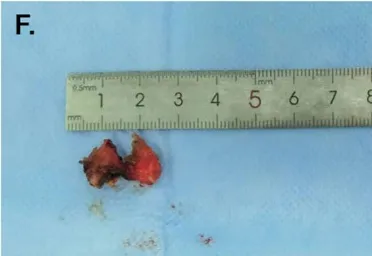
Case information. (F) The excised tumor implanted at the submental region for Case 6.
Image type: medical_photograph (skin_photograph)